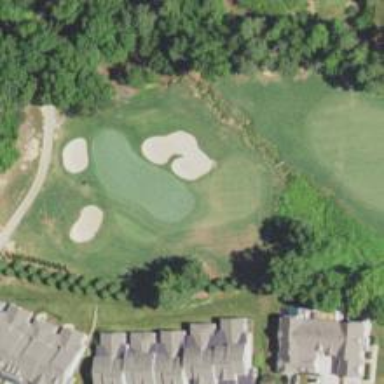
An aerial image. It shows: View of golf hole.